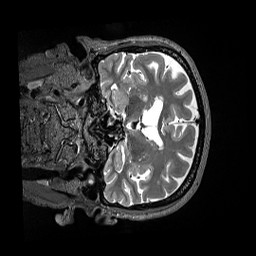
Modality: T2w
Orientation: coronal
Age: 68
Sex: female
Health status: ill
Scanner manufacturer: siemens
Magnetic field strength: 3 T
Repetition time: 3.2 s
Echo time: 0.564 s